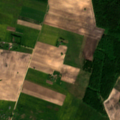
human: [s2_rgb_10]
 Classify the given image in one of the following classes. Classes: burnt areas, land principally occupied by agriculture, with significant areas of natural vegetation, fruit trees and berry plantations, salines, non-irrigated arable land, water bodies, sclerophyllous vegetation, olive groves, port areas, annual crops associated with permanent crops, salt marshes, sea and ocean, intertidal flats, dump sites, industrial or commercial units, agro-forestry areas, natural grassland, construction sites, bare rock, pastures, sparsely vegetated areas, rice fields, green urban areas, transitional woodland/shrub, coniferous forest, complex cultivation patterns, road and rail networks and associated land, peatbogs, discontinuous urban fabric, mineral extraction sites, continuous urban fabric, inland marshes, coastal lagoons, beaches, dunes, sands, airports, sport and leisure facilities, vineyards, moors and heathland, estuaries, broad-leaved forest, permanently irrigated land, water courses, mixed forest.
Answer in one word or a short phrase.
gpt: non-irrigated arable land, broad-leaved forest